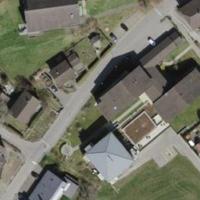
EUNIS habitat code: 55
Species observed at this site:
Oenothera glazioviana